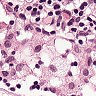
Metastatic tissue present: no